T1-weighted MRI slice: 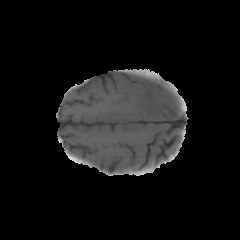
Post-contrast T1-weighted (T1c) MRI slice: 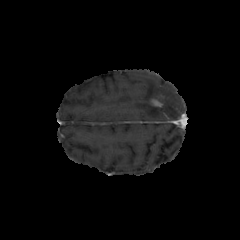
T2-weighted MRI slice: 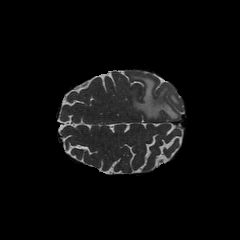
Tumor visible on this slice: yes